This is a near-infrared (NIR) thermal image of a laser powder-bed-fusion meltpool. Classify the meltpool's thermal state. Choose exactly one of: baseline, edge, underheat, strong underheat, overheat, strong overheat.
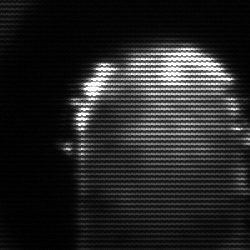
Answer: baseline